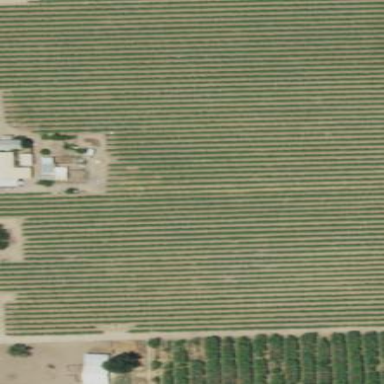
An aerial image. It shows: Vineyard where grapes are grown.